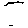
Label: line